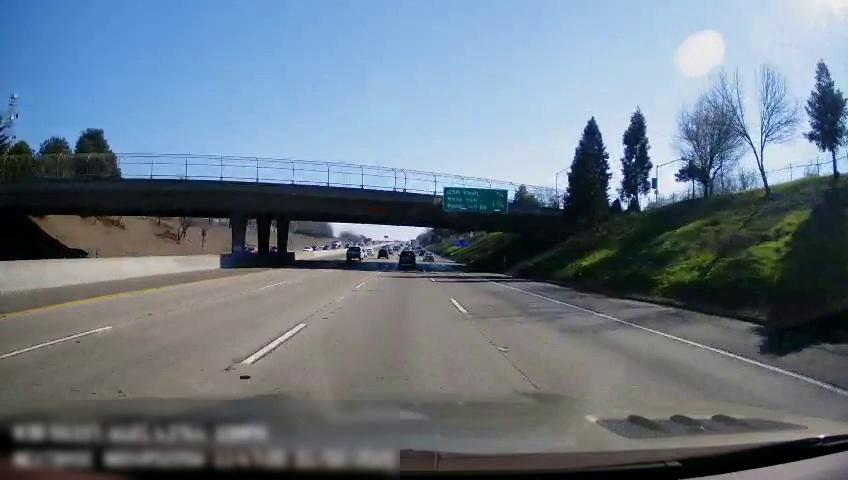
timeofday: Day
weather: Sunny
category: Drivable Space
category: Vehicles | SUV
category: Vehicles | SUV
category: Vehicles | Car
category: Vehicles | SUV
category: Lanes | Alternate Lane
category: Lanes | Alternate Lane
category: Lanes | Alternate Lane
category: Lanes | Alternate Lane
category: Lanes | Current Lane
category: Traffic | Signs